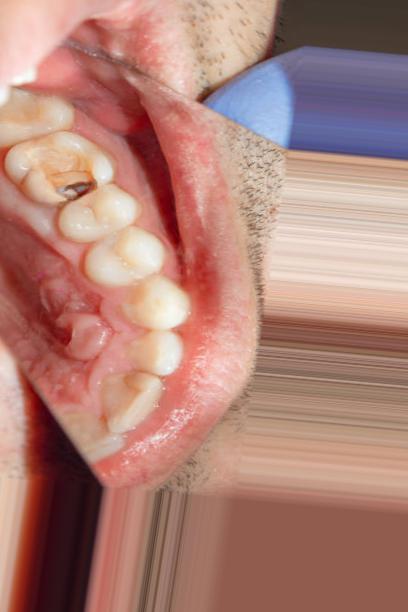
Condition: Caries